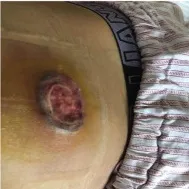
(B) Abdominal-wound tissue necrosis; ulcerated area: 2x2 cm.
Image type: medical_photograph (skin_photograph)